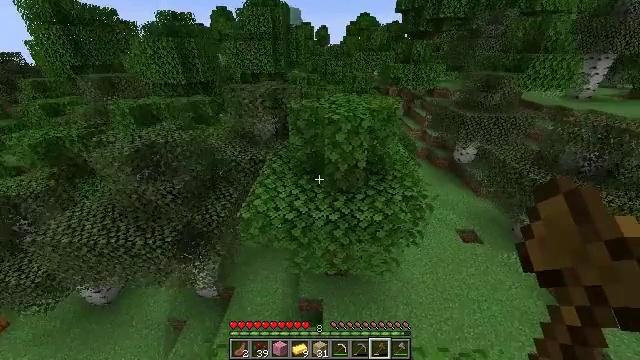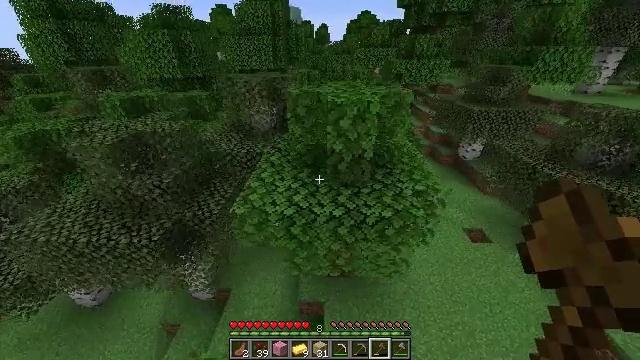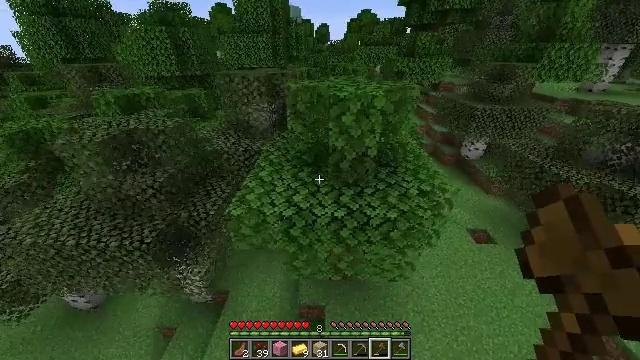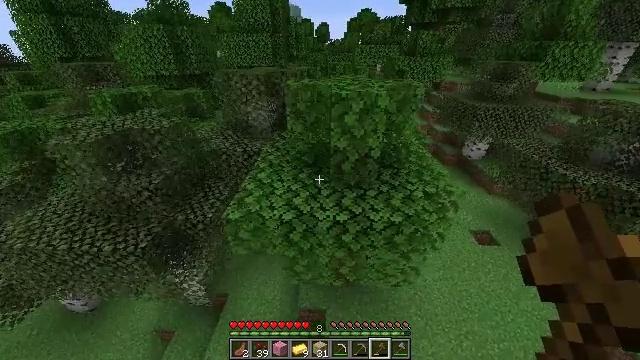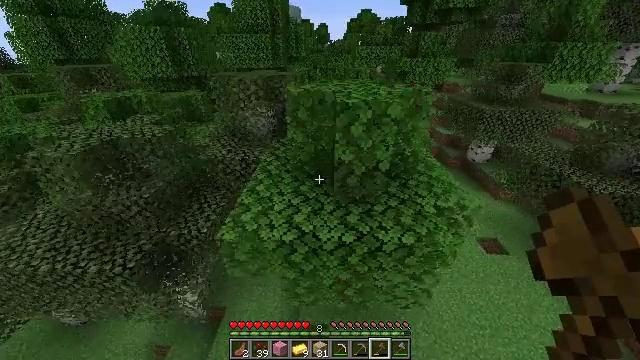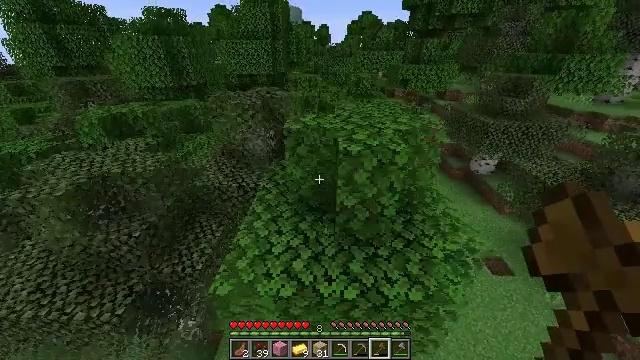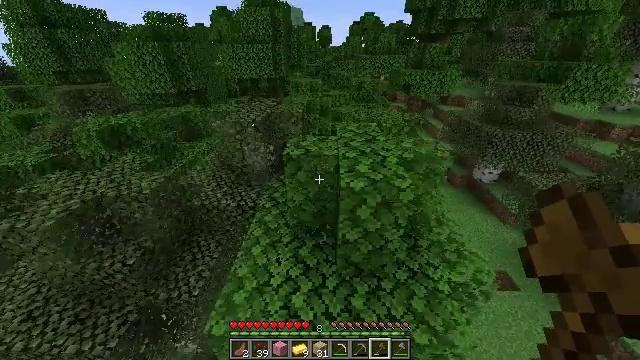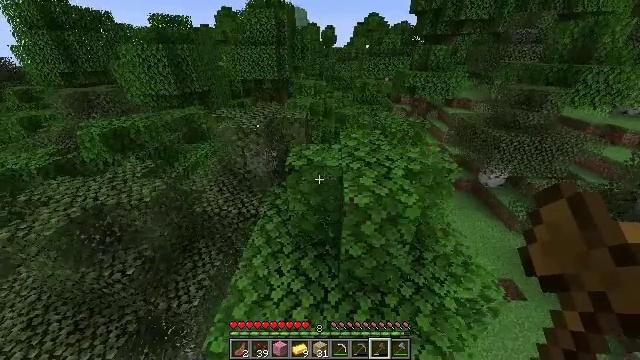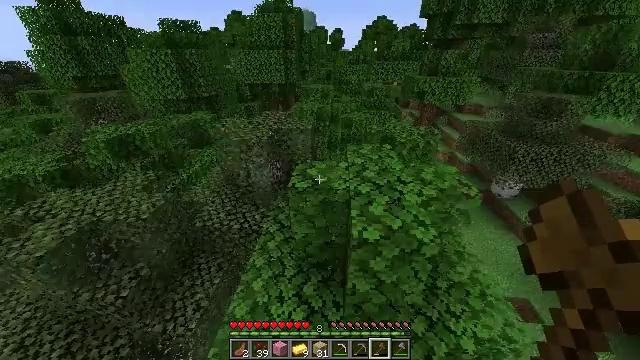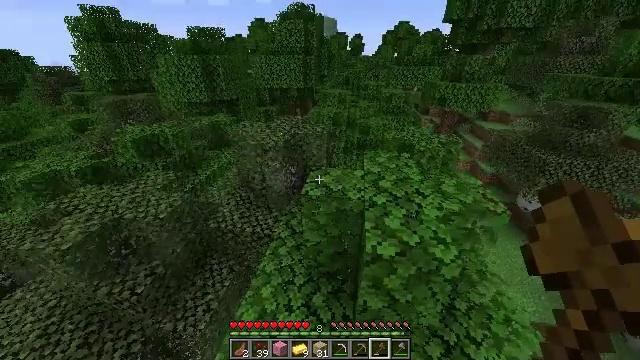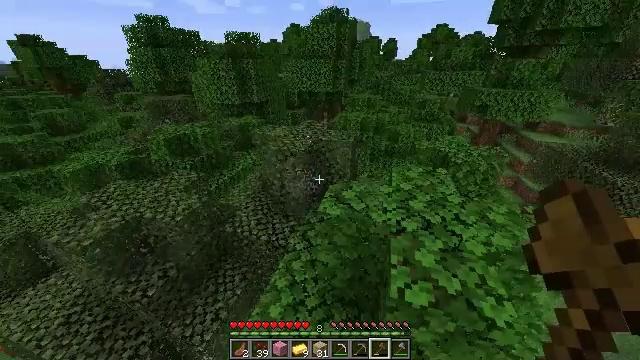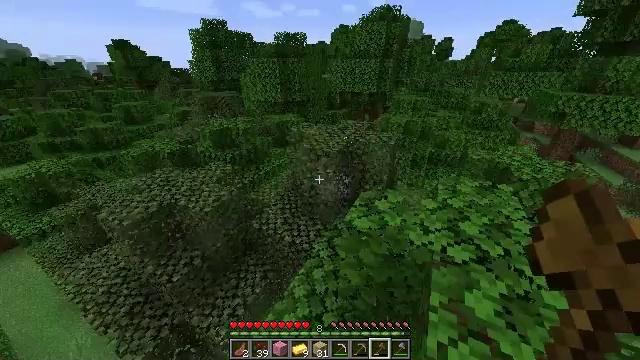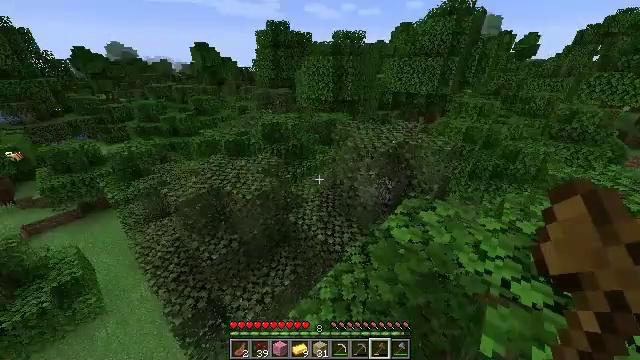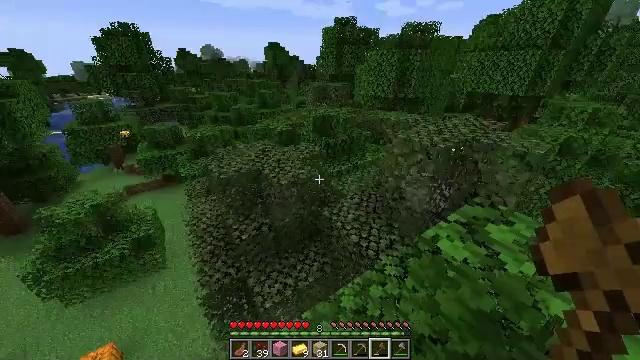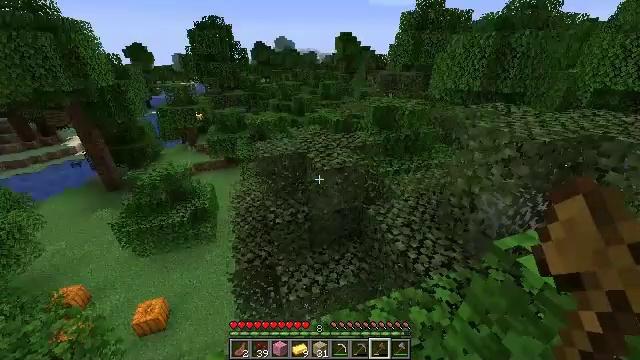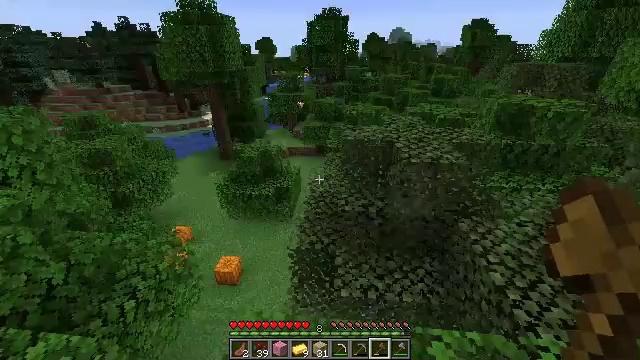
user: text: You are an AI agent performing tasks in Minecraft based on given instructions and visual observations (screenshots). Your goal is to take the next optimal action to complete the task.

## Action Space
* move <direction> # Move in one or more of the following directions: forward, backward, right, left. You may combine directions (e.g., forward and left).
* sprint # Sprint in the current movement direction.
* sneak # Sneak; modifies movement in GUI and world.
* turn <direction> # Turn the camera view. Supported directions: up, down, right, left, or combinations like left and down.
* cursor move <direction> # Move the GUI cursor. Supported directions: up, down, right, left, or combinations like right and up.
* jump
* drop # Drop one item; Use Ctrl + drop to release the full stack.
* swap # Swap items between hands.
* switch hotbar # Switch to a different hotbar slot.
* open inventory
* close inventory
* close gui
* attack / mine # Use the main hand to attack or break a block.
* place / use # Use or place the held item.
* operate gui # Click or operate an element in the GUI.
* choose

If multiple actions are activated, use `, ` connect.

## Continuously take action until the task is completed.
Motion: motion action
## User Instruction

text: Attack the pumpkin to gather it.
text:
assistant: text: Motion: move forward
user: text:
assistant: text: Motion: move forward
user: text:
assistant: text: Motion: move forward
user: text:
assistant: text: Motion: move forward, jump
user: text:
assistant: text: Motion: move forward, jump
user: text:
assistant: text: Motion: move forward, jump
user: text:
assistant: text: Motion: move forward, jump
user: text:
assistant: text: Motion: move forward, turn left
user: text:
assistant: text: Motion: move forward, turn left and up
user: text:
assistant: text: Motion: move forward, turn left
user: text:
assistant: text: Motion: move forward, turn left
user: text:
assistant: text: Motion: move forward, turn left
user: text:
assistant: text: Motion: turn left
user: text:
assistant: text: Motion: turn left
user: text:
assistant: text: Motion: turn left
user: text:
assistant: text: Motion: turn left
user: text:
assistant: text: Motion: turn left and up
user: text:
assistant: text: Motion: turn down
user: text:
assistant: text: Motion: turn right
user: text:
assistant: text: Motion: no_op
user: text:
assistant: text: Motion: no_op
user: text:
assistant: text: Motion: turn right
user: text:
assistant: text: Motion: turn right
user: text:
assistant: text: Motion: turn right
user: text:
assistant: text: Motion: move forward, turn right
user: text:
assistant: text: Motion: move forward, turn down
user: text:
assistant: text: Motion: move forward, turn left and down
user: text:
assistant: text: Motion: move forward, turn down
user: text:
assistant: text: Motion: move forward, turn right and down
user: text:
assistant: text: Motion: turn right and down